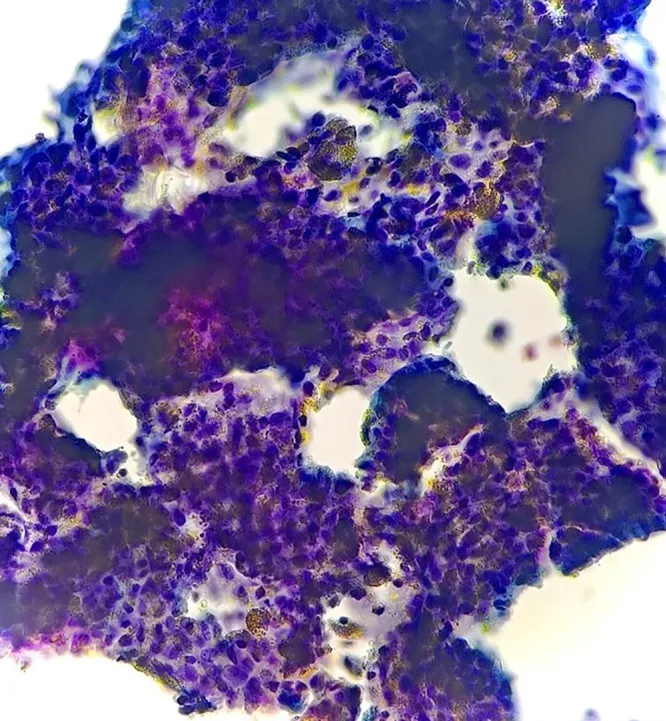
Photomicrograph FNAC - PVNS: Cytology smear showed macrophages containing pigments which were dark and brown. . Rare place showed multinucleate giant cells (Papanicolaou Stain, 40x).
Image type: pathology (papanicolaou)